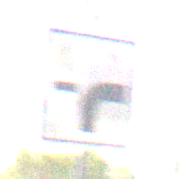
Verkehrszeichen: VerlaufVorfahrtsstrasse9
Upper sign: Vorfahrtsstrasse
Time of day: MorningAfternoon
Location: Outdoor (RoadRail)
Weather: PartlyCloudy
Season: NotSpecified
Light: Natural